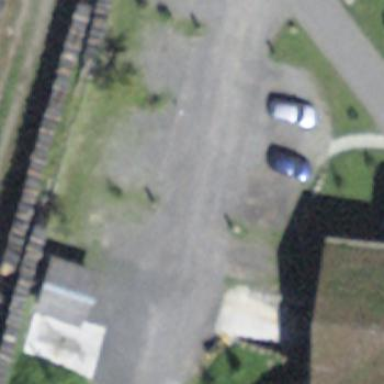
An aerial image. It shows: Caravan site with sanitary dump station.